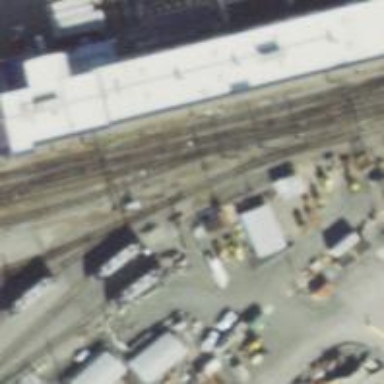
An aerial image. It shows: Rail yard with electrified contact lines for the trains.